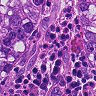
Metastatic tissue present: yes